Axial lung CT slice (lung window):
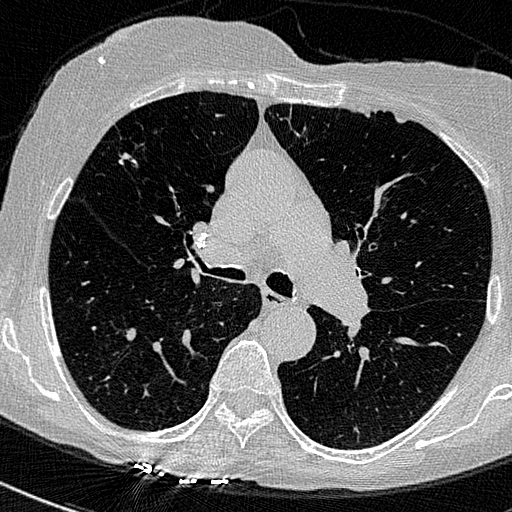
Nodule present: no